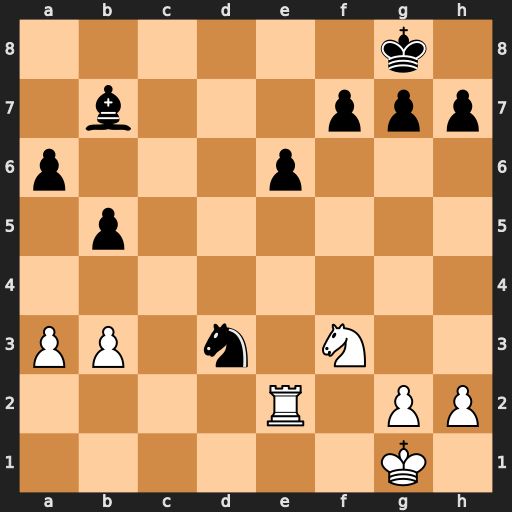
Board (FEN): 6k1/1b3ppp/p3p3/1p6/8/PP1n1N2/4R1PP/6K1
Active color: w
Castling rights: -
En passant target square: -
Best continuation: Rd2 Kf8 Rxd3